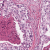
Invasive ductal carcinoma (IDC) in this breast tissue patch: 1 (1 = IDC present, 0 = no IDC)